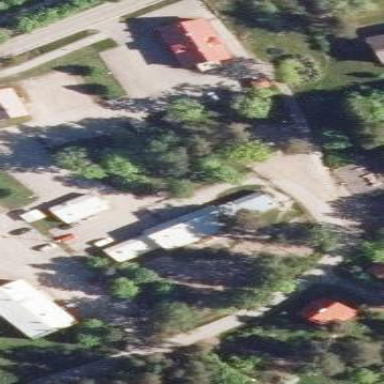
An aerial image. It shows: Kindergarten.